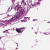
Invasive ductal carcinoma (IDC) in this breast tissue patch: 0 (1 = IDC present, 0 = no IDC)